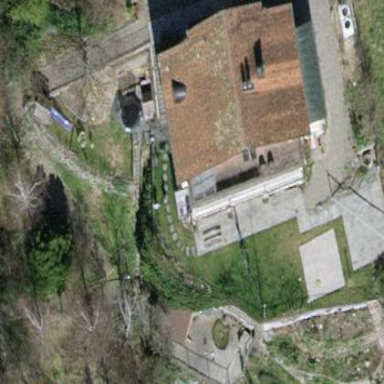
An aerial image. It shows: Detached building.